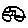
Label: car